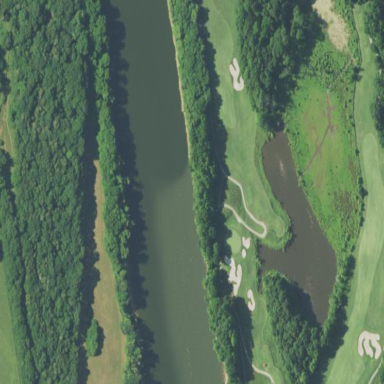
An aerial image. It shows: Rough grassy area used for golf.